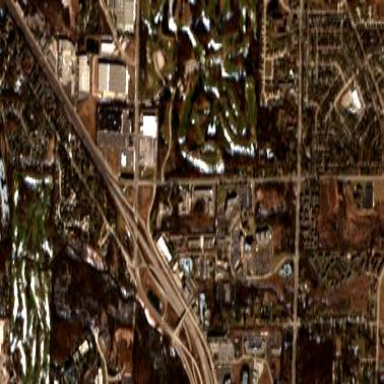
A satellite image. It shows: Golf course.